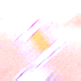
Verkehrszeichen: Vorfahrtsstrasse
Zusatzzeichen unten: EndeSaemtlicherBegrenzungen
Umgebung: Outdoor, Nature
Tageszeit: SunriseSunset
Wetter: Clear
Licht: Natural
Jahreszeit: NotSpecified
Kontrast: LowContrast